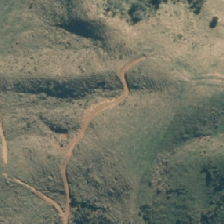
Land cover: low_producing_grassland